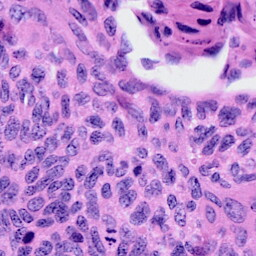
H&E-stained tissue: Cervix